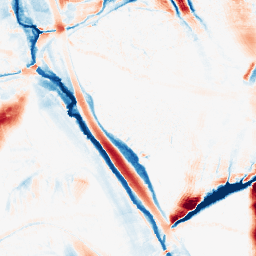
Category: morphological
Decomposition family: morphological_ellipse
Decomposition parameters: operation: average
width: 20
height: 50
Upsampling method: regularized
Upsampling parameters: scale: 4
lambda_reg: 0.001
Upsampling scale: 4